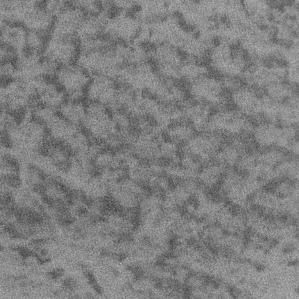
Label: frost